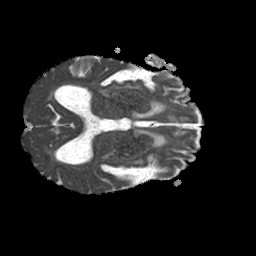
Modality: ADC
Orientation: axial
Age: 77
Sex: male
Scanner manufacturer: philips
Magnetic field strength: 1.5 T
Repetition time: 3.517 s
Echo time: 0.07078 s